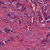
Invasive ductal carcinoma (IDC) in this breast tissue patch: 1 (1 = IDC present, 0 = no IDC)